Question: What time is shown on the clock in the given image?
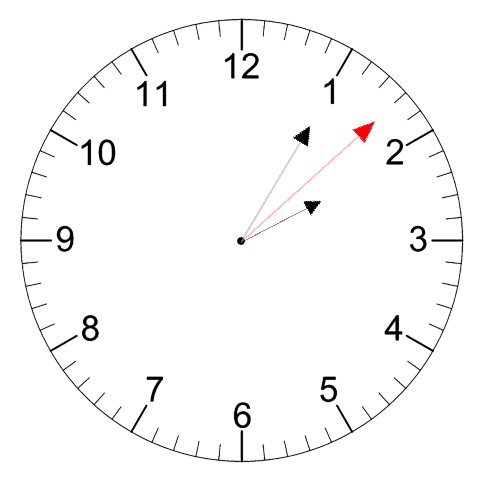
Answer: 02:05:08